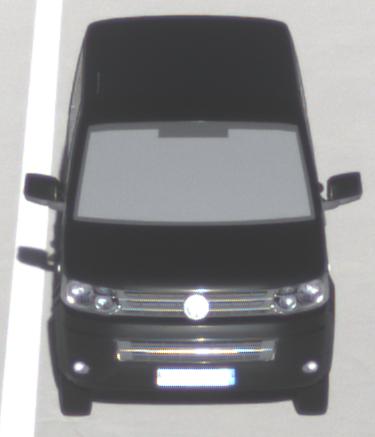
Make: VW Commercial Vehicles (Nutzfahrzeuge)
Model: T5 Multivan 2.0
Detailed model: T5 Multivan
Model produced from: 2009/09
Model produced until: 2013/06
Doors: 4
Color: black
Road condition: dry road
Daytime: morning or afternoon
Contrast: high contrast